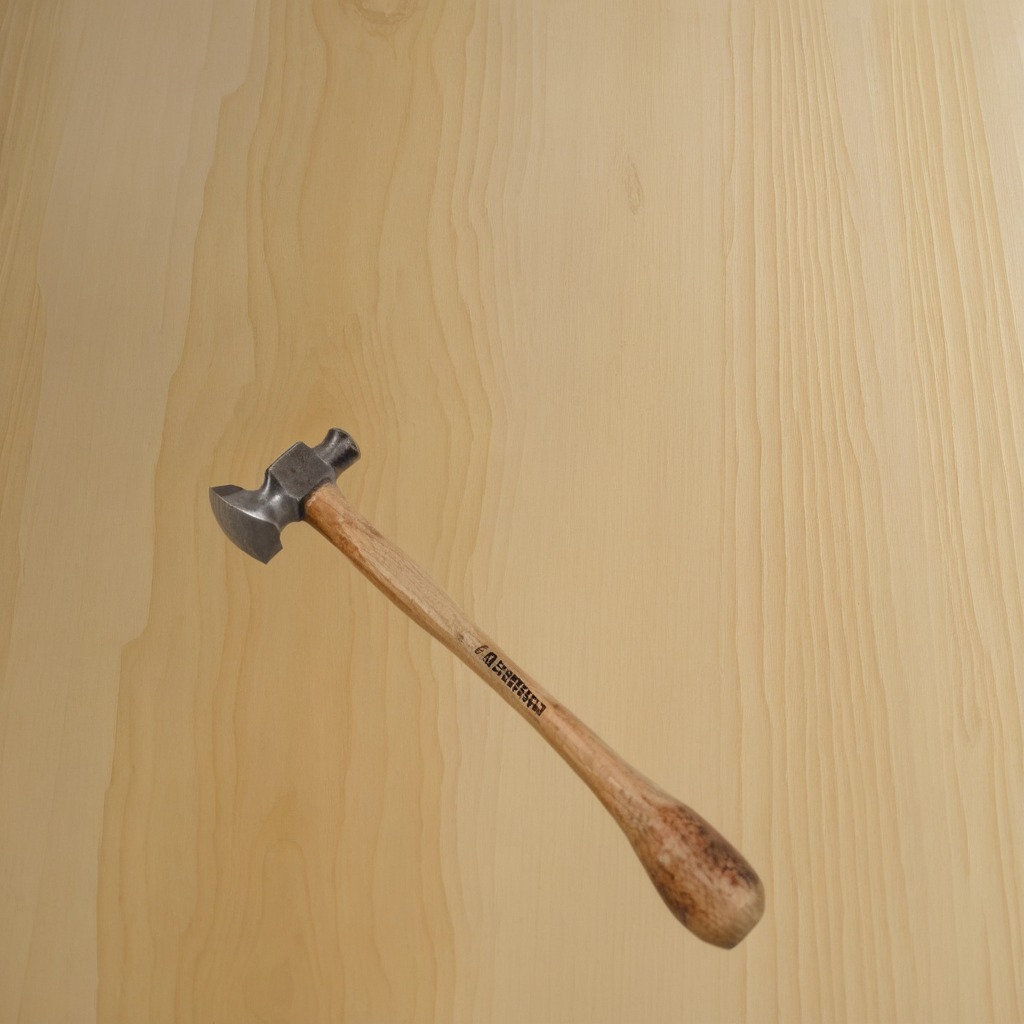
A hammer is lying on the plywood surface.